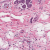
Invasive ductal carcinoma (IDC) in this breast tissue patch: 0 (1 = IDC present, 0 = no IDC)